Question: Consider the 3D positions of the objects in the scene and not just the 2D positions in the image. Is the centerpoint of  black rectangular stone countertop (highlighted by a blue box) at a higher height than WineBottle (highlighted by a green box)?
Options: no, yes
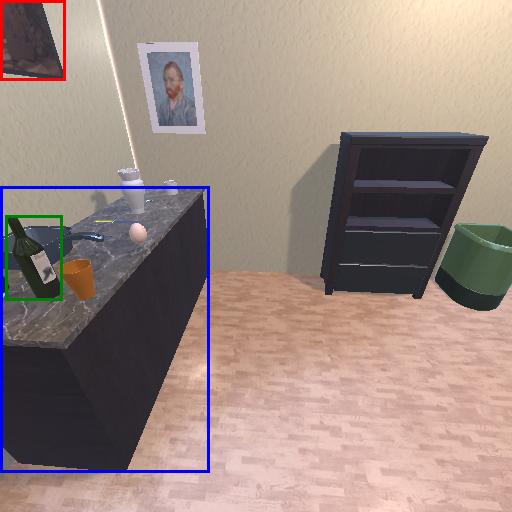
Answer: no